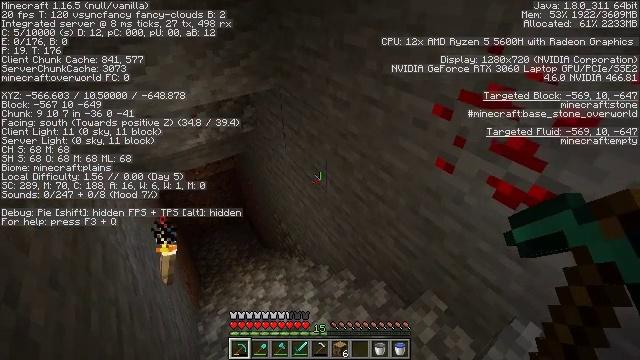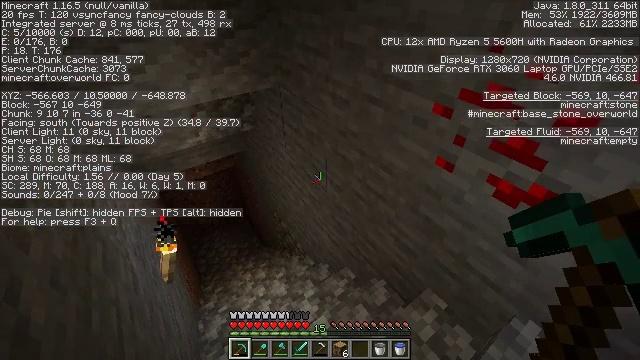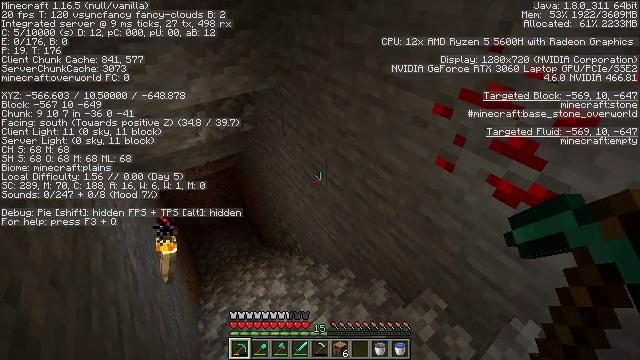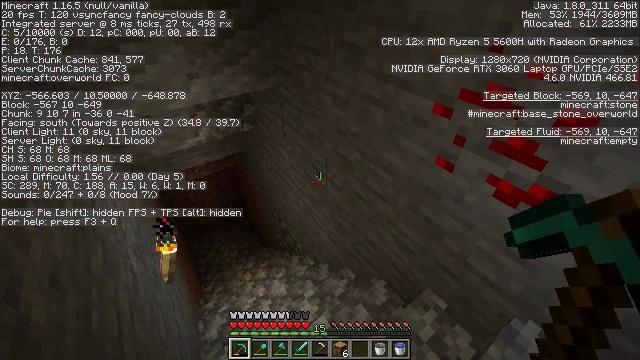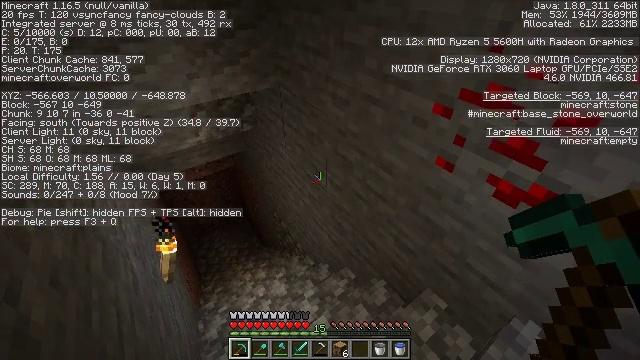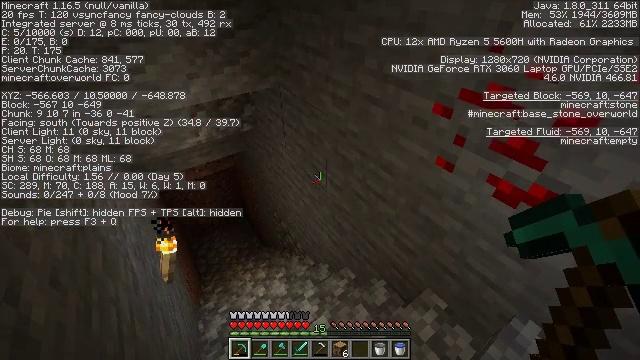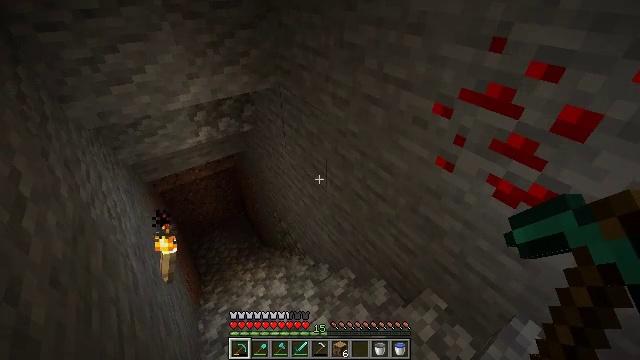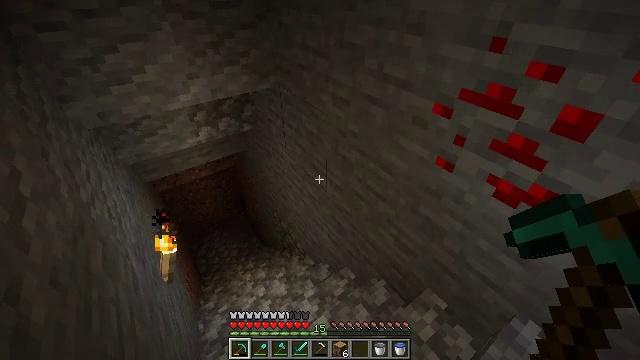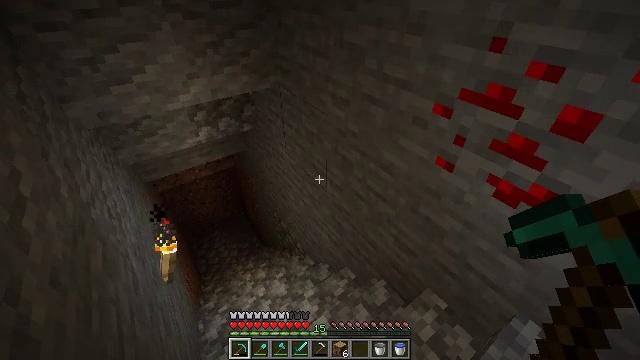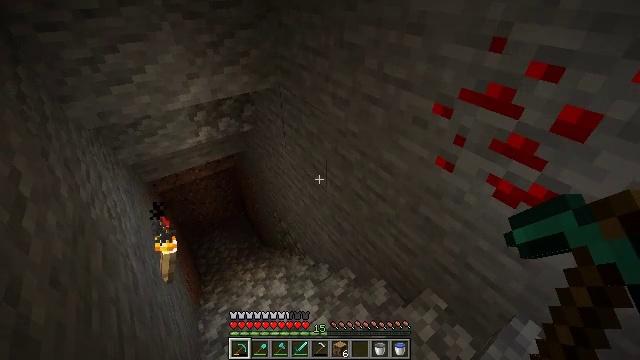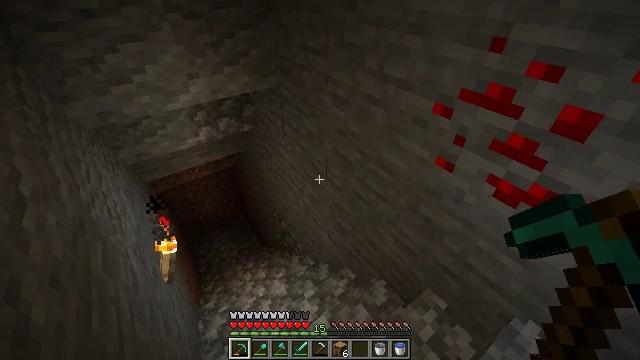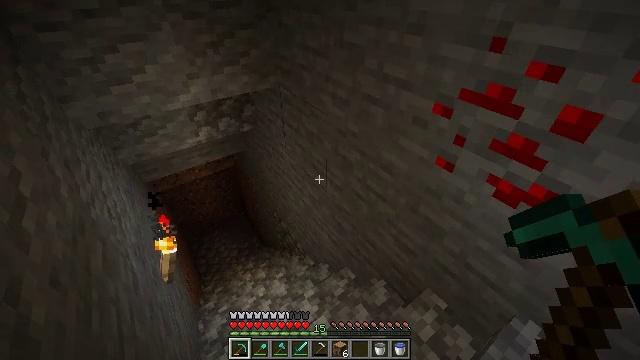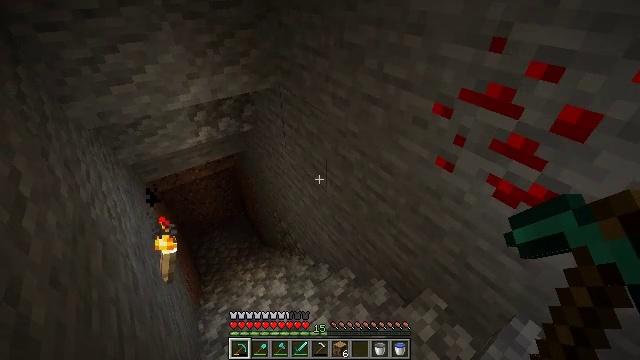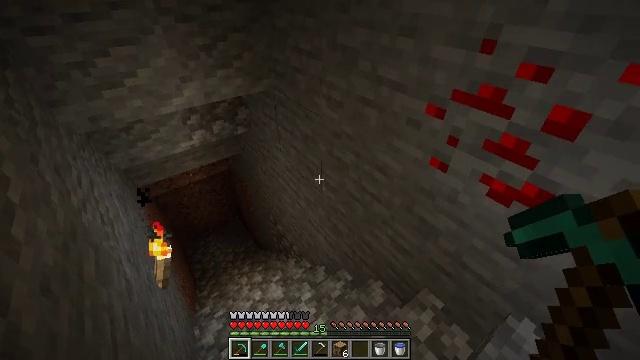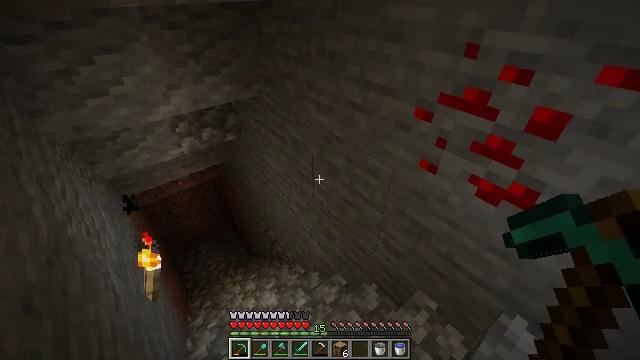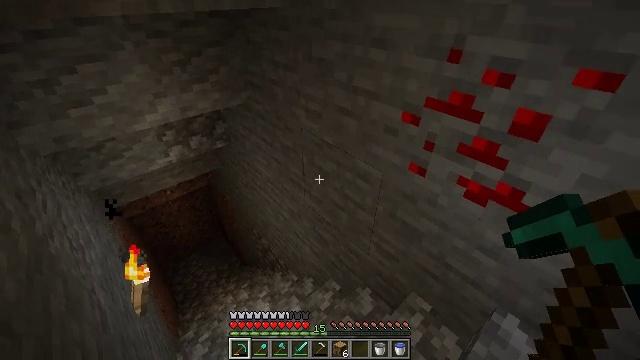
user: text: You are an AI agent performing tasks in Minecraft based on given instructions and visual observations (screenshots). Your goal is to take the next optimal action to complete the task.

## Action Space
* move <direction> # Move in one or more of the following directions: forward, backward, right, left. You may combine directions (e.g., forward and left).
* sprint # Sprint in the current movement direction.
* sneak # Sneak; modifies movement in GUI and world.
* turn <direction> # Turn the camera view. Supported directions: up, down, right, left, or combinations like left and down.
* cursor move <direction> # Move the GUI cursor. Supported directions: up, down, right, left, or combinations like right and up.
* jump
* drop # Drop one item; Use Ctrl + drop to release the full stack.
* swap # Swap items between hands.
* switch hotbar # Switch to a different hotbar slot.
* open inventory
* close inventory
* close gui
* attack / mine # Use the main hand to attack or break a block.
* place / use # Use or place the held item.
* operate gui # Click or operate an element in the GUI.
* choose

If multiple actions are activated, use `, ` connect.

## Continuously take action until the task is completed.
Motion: motion action
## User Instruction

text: Remove a diamond pickaxe from the inventory.
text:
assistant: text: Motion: no_op
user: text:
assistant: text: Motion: no_op
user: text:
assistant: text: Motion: no_op
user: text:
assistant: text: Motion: no_op
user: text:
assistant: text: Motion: no_op
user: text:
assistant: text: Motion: no_op
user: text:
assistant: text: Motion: no_op
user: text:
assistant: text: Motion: no_op
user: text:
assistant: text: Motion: no_op
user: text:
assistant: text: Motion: no_op
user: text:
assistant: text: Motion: no_op
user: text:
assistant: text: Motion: no_op
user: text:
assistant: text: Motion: turn right
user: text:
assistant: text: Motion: turn right and up
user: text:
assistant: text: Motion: turn right and up
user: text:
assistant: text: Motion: turn right
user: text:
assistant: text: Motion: no_op
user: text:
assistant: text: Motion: no_op
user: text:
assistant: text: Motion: no_op
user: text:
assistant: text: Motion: no_op
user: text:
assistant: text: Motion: no_op
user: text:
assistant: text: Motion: no_op
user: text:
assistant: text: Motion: no_op
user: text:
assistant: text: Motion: no_op
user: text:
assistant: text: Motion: no_op
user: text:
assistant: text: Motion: no_op
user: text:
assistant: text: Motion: turn right and up
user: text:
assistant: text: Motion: turn right and up
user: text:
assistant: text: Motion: turn right and up
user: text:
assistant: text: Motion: turn right and up